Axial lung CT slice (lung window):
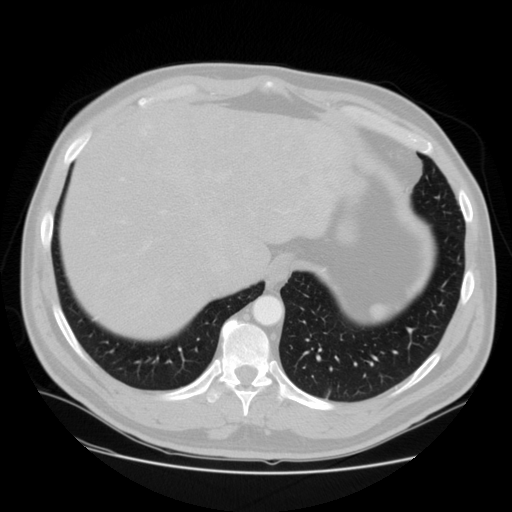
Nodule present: no